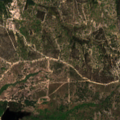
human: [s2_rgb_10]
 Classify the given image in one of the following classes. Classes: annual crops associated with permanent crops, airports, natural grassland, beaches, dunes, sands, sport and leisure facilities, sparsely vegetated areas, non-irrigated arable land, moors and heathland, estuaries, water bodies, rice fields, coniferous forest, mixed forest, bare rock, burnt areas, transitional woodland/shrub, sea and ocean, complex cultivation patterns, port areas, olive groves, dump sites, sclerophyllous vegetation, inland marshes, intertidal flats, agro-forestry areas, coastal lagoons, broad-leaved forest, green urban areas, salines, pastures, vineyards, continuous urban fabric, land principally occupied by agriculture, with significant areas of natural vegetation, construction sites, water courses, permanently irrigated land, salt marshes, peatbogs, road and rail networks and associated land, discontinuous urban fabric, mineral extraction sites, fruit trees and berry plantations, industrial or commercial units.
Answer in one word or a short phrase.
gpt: land principally occupied by agriculture, with significant areas of natural vegetation, agro-forestry areas, broad-leaved forest